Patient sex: M
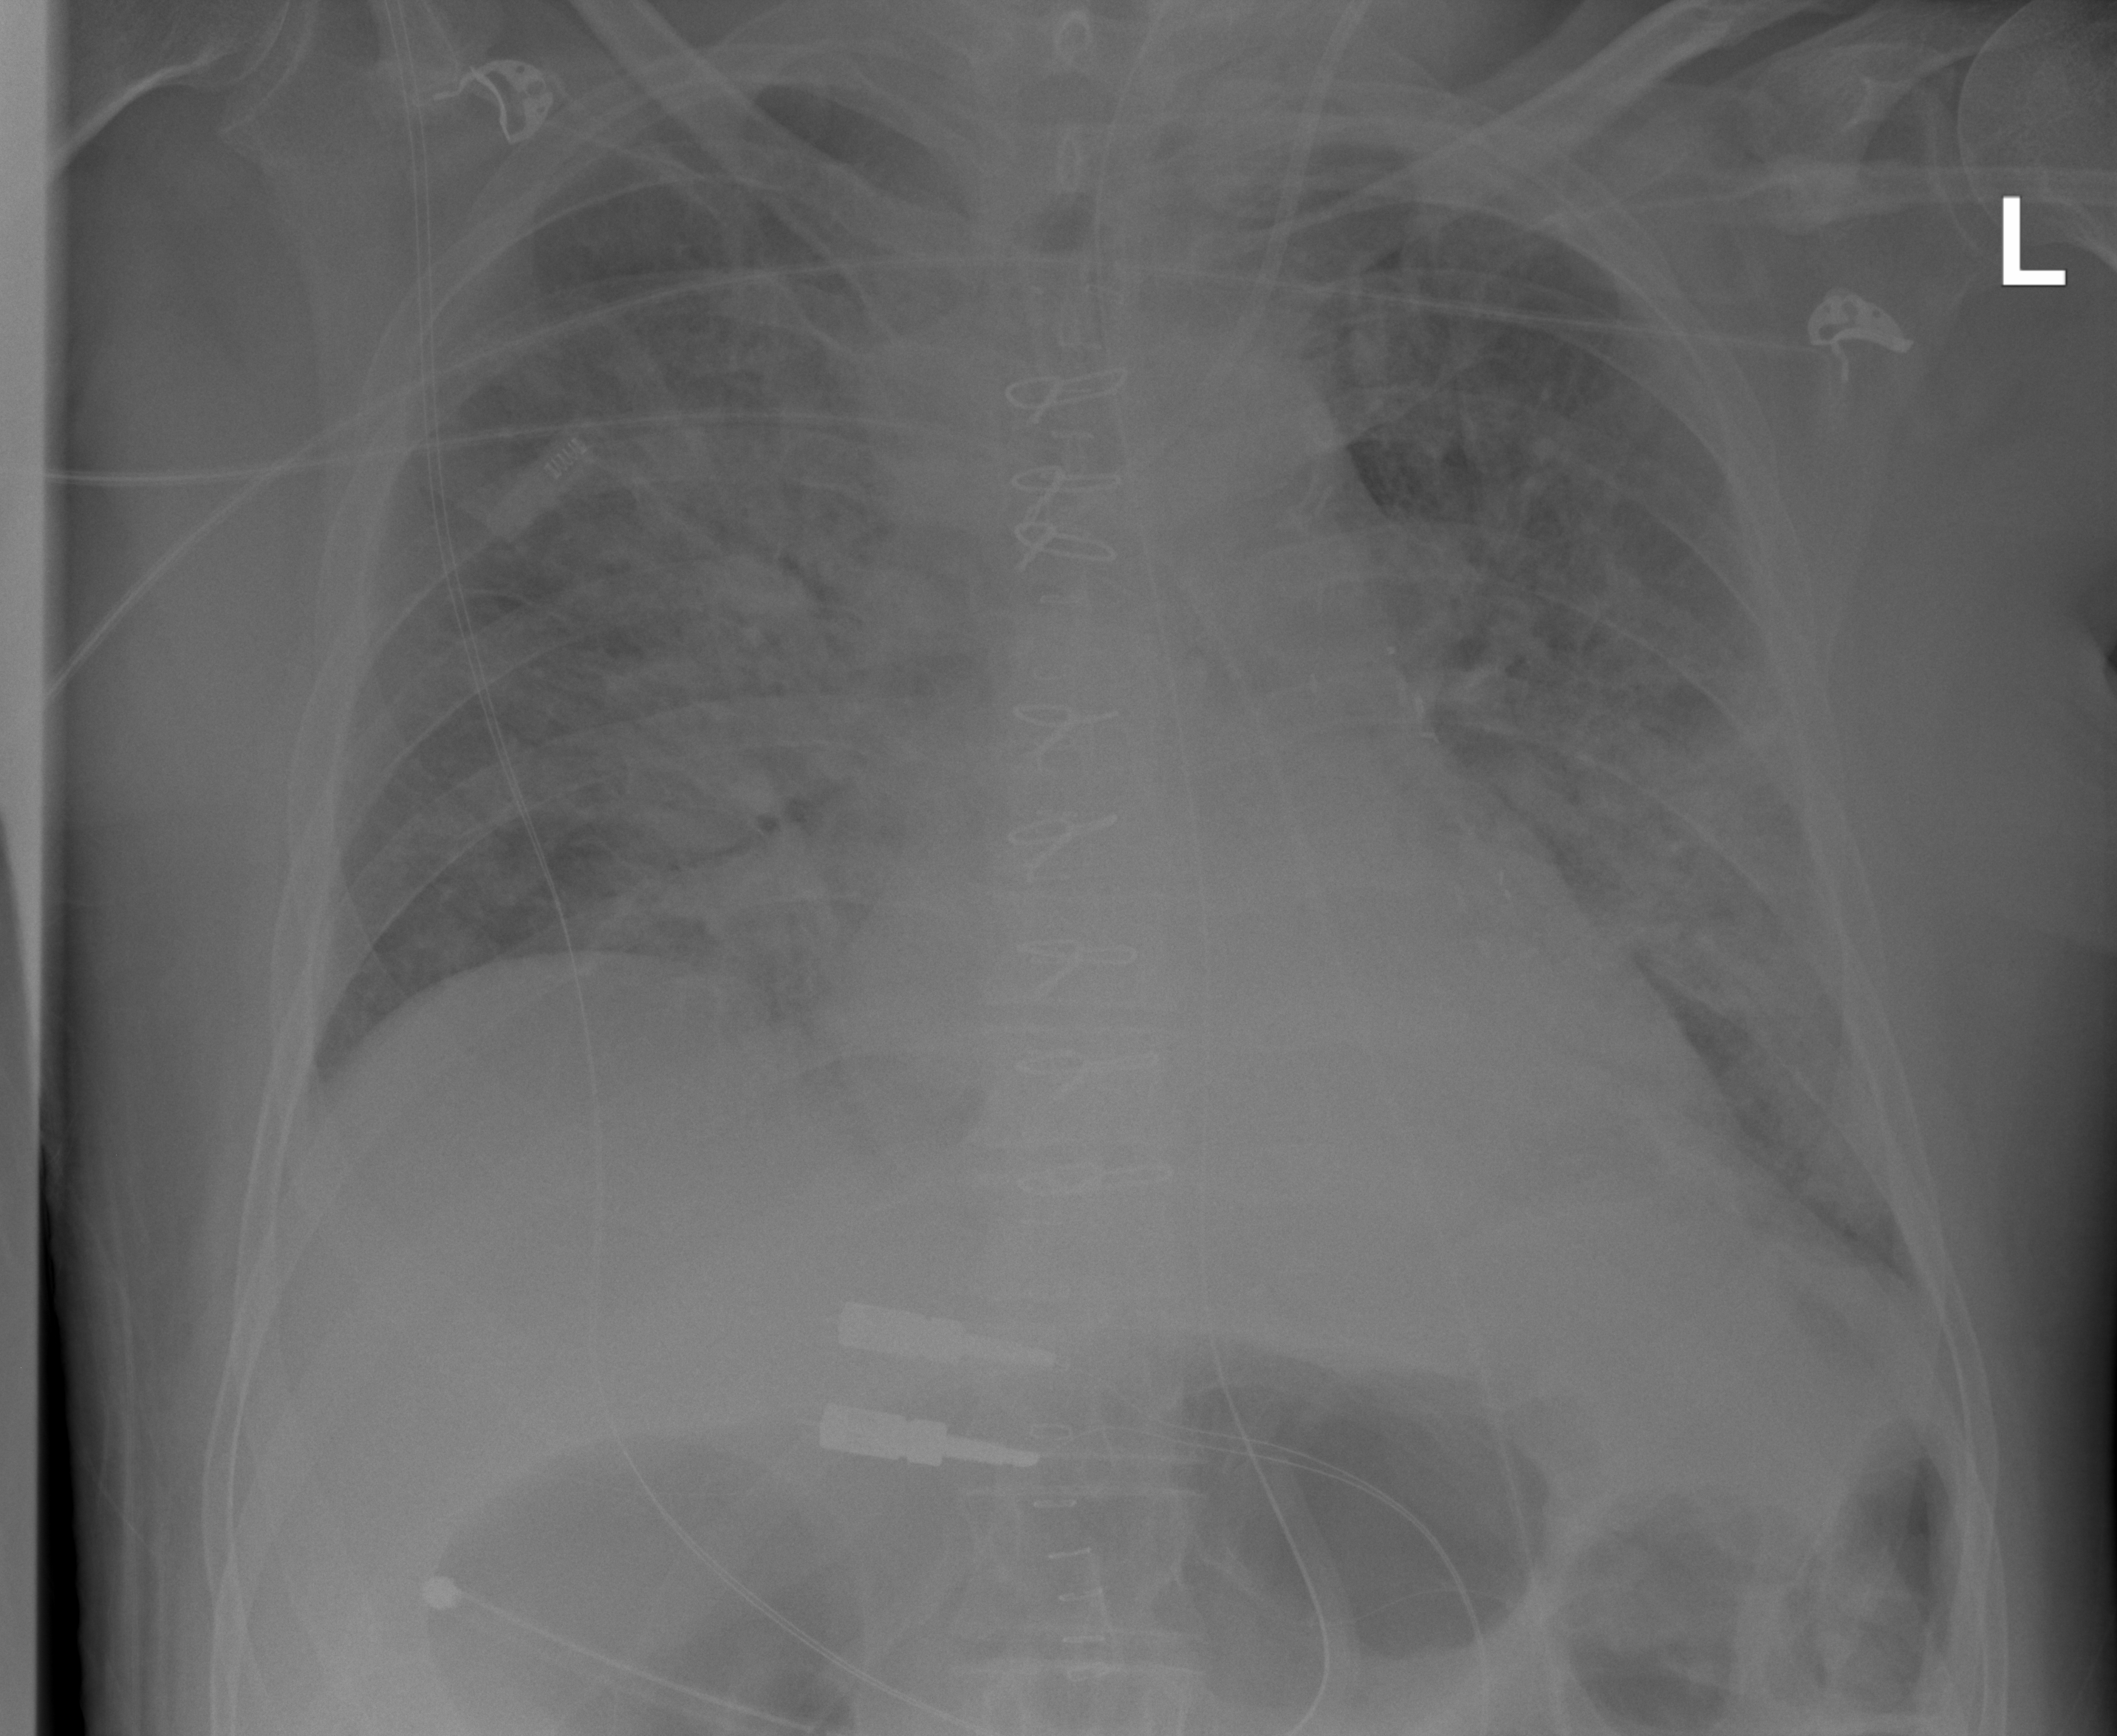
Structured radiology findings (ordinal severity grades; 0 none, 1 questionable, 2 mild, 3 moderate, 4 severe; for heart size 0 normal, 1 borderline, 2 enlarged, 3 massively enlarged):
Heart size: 0
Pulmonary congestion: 1
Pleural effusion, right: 0
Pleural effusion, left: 0
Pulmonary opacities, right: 3
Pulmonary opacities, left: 3
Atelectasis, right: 3
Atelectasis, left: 3